Question: I want to place a DIV with the same dimensions as the blue box, above the blue box :D

I know it's possible by making the blue box relative, the put the DIV inside it with absolute position at position 0,0.
But is there any way to do this without altering the CSS of the blue box, and without placing it inside it?
I want the DIV that goes over to be at the end of the document body.
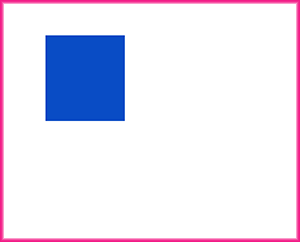
Answer: '''
div.blue-box {
...stuff here...
}
div.other-blue-box {
position: absolute;
z-index: 1; /* z-index must be greater than the z-index of div.blue-box */
top: <location of the div.blue-box>; /* must correspond with the top position of the div.blue-box */
left: <location of the div.blue-box>; /* must correspond with the left position of the div.blue-box */
}
'''
By setting 'position : absolute' to the new 'div', it will go where you tell it to regardless of other elements on the page. The 'z-index' makes sure that it gets put the original blue box. It does not matter where you place your new blue box in the DOM, as long as it has absolute position and a greater zeta index than other elements.